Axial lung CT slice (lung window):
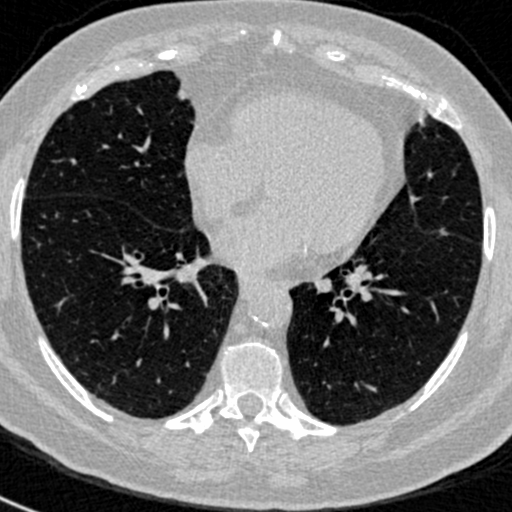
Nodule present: no